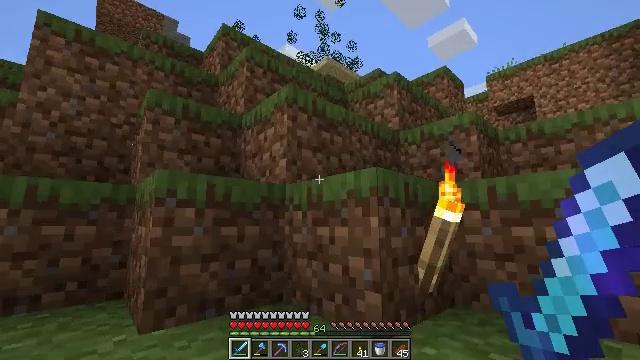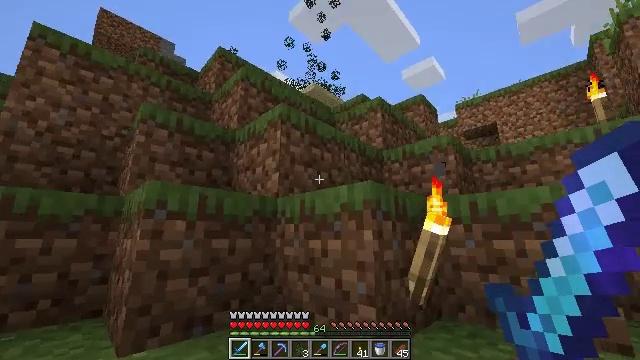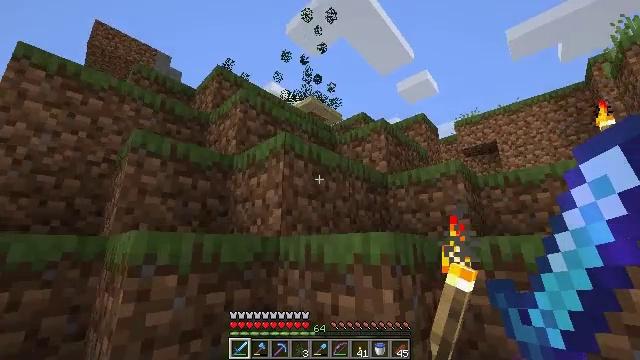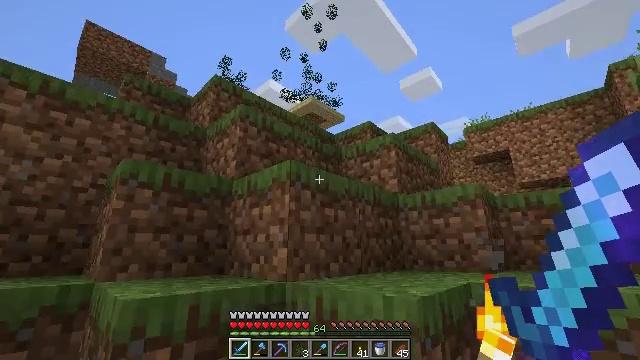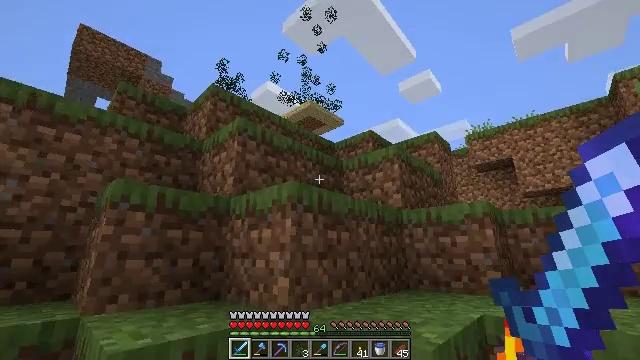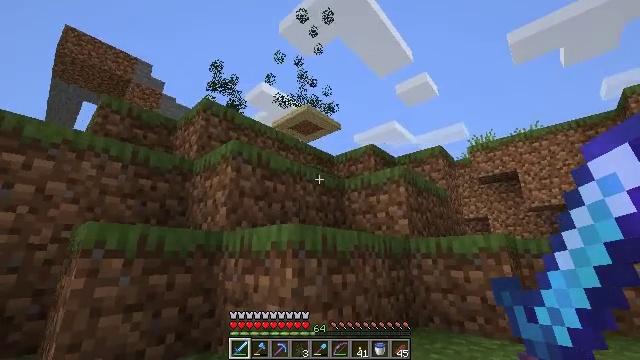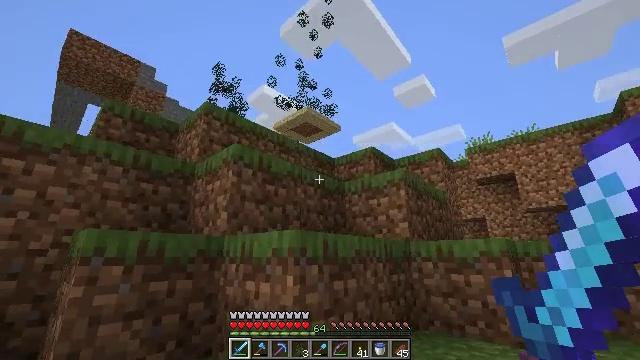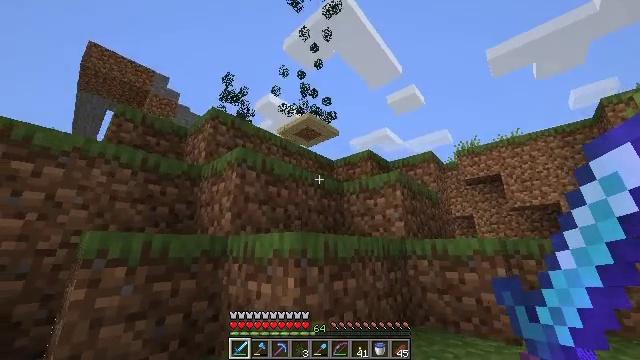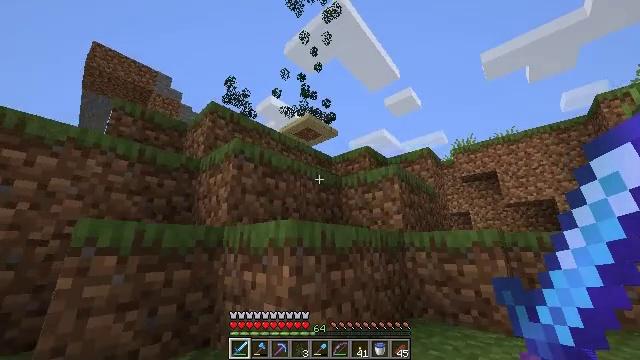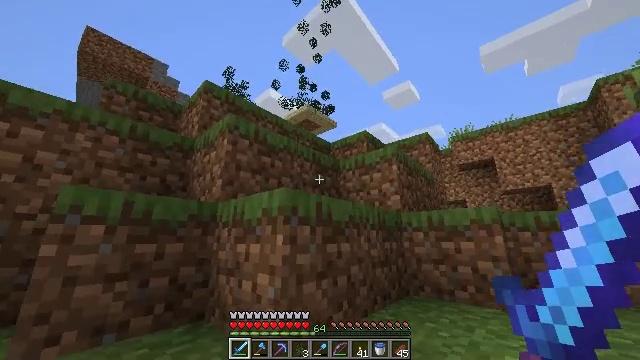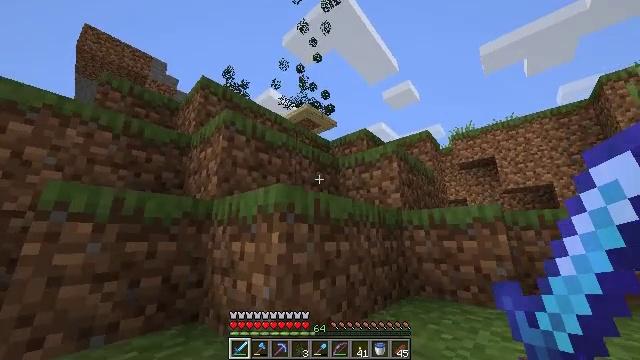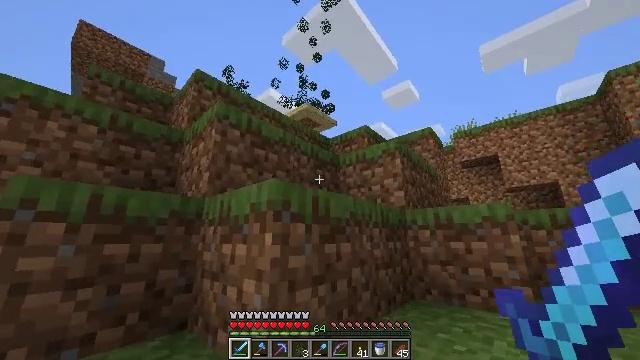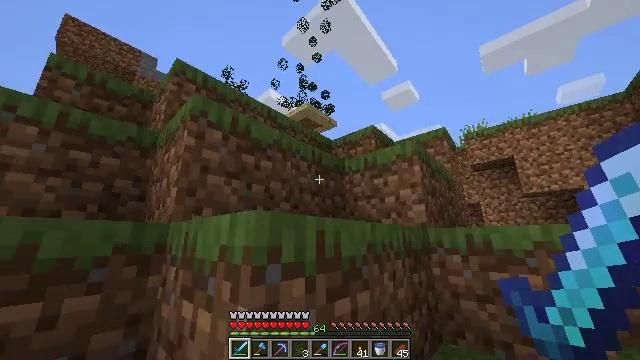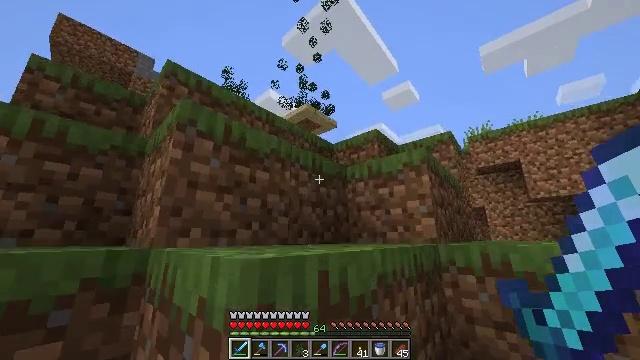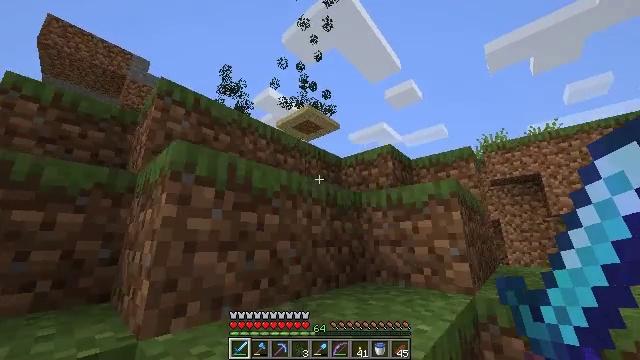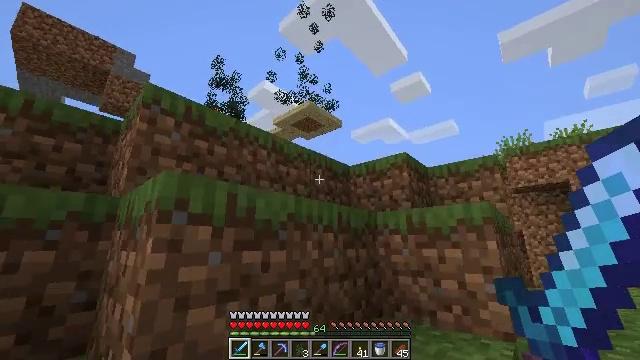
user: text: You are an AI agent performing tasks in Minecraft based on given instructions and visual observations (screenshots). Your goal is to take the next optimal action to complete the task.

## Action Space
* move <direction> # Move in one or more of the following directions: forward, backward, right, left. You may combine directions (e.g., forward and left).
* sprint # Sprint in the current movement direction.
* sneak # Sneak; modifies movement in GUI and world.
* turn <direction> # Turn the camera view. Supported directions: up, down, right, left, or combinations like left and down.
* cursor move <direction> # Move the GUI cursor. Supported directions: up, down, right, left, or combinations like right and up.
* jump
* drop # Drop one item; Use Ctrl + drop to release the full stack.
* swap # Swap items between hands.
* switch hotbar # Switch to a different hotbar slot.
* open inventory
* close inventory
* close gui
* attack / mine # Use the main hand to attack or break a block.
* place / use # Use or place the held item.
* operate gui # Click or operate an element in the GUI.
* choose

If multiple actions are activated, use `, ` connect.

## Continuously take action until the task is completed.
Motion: motion action
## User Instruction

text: Gather melon for food.
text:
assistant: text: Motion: move forward, sprint, turn right and up, jump
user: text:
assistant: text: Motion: move forward, sprint, turn right and up, jump
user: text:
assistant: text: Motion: move forward, sprint, jump
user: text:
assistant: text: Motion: move forward and move right, sprint, jump
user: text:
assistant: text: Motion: move forward and move right, sprint, turn right, jump
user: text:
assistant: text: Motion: move forward and move right, sprint, jump
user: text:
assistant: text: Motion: move forward and move right, sprint, jump
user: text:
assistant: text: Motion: move forward and move right, sprint, jump
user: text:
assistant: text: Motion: move forward, sprint, turn down, jump
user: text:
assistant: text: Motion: move forward, sprint, jump
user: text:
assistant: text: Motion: move forward, sprint, jump
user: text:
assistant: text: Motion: move forward, sprint, jump
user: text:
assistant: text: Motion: move forward and move right, sprint, jump
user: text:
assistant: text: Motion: move forward and move right, sprint, jump
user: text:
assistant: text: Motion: move forward and move right, sprint, jump
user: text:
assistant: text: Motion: move forward and move right, sprint, jump
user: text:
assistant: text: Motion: move forward and move right, sprint, turn down, jump
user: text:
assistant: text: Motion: move forward and move right, sprint, jump
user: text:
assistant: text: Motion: move forward, sprint, turn left and down, jump
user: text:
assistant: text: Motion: move forward, sprint, turn left and down, jump
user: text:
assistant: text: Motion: move forward, sprint, jump
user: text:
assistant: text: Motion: move forward, sprint, turn left, jump
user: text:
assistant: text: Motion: move forward, sprint, turn left, jump
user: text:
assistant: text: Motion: move forward, sprint, jump
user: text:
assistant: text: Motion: move forward, sprint, jump
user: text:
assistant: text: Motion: move forward, sprint, jump
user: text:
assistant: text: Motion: move forward, sprint, jump
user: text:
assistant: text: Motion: move forward, sprint, jump
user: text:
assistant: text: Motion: move forward, sprint, jump
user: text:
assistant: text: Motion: move forward, sprint, jump